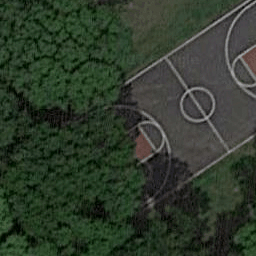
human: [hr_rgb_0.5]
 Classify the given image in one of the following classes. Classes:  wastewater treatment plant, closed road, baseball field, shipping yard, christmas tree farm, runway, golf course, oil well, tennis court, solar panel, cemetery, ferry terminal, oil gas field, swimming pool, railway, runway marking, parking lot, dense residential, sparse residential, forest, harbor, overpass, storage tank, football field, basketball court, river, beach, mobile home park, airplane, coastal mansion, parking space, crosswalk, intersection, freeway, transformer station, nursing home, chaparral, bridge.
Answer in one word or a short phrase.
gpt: basketball court